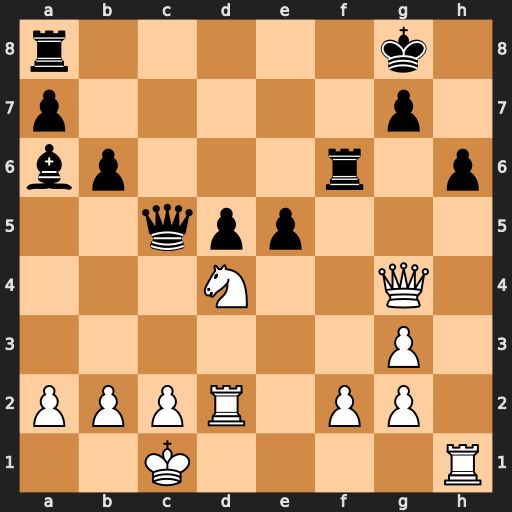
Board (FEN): r5k1/p5p1/bp3r1p/2qpp3/3N2Q1/6P1/PPPR1PP1/2K4R
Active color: w
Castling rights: -
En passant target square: -
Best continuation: Nf5 Rxf5 Qxf5